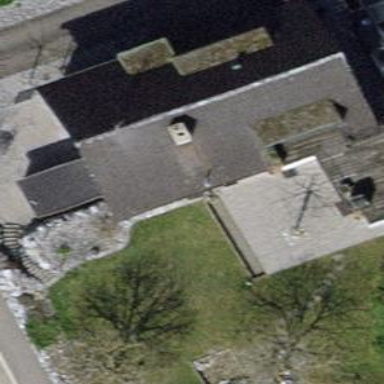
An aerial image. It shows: Detached building with gabled roof.